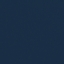
Land use / land cover: SeaLake